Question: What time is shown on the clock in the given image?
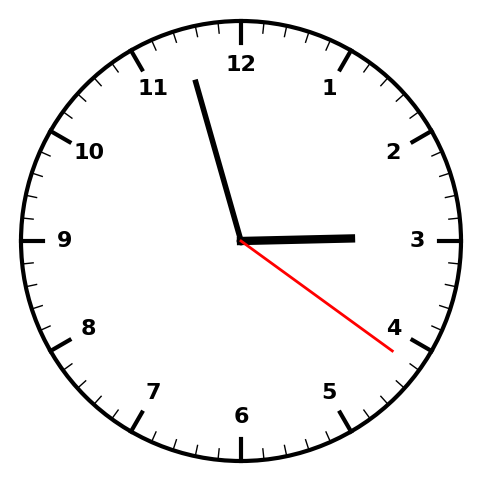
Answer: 02:57:21